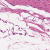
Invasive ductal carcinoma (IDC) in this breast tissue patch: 0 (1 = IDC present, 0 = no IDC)